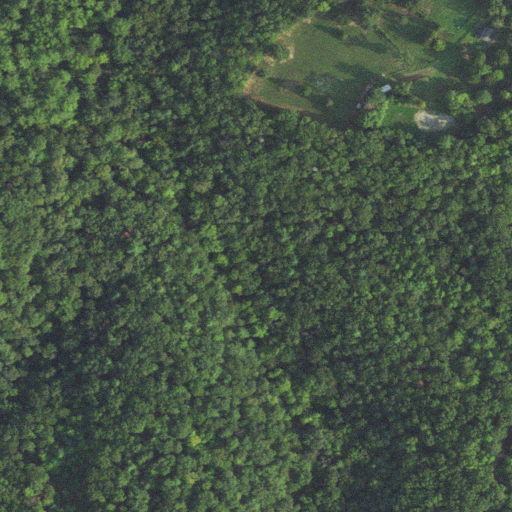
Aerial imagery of valley in Virginia named Poplartree Hollow containing mixed forest, deciduous forest, open development, evergreen forest, and low intensity development